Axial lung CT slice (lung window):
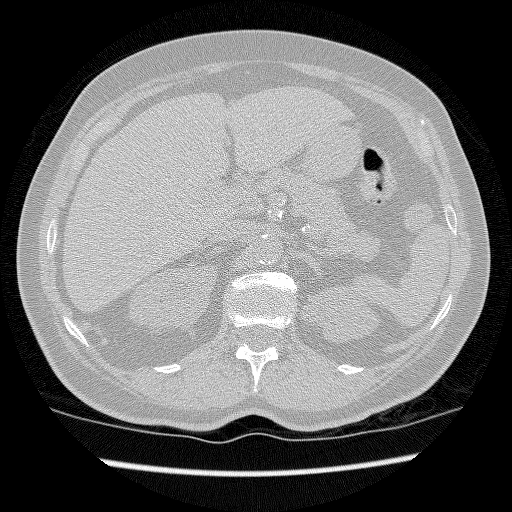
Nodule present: no